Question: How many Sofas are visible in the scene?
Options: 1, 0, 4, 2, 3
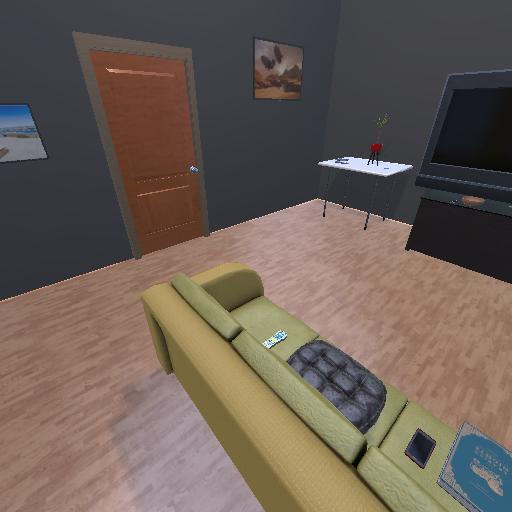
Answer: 1